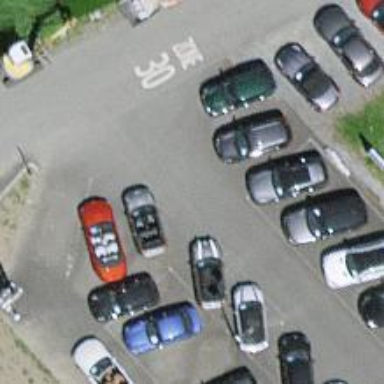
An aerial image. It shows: Road serving as parking aisle.